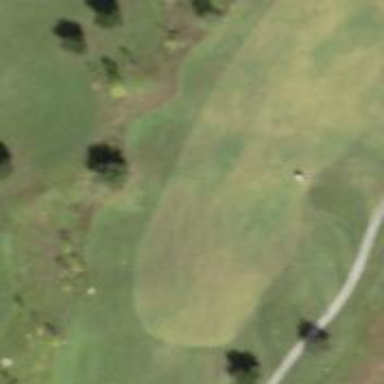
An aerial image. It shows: Golf hole.